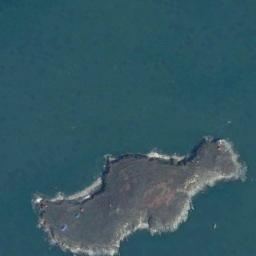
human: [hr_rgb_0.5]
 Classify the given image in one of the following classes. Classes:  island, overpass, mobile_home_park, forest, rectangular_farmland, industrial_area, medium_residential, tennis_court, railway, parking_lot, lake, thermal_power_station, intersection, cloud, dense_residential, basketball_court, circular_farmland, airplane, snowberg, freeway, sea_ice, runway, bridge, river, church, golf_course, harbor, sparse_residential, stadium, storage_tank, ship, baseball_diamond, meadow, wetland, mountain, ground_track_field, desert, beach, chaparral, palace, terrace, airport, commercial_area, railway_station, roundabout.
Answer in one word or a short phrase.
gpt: island